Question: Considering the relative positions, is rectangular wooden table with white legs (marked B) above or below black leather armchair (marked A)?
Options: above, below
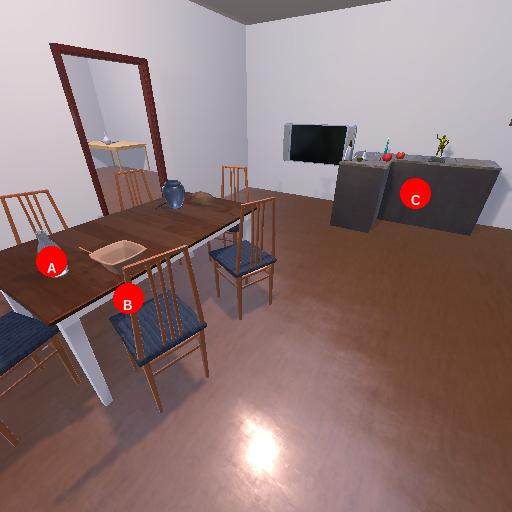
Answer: above